Question: I'm trying to line up ''s in a Canvas based on absolute positioning, but the images always have a border around them. Is there anyway to get rid of it?
In this example, I have one picture called "yellow.png" that is 135h x 180w and I'm trying to place it like tiles in the Canvas. Here's the code:
'''
<Grid x:Name="LayoutRoot" Background="Black" Width="720" Height="540">
<Canvas Width="720" Height="540">
<Image Source="yellow.png" Canvas.Left="0" Canvas.Top="0"/>
<Image Source="yellow.png" Canvas.Left="0" Canvas.Top="135" Width="180" Height="135"/>
<Image Source="yellow.png" Canvas.Left="0" Canvas.Top="270" Width="180" Height="135"/>
<Image Source="yellow.png" Canvas.Left="0" Canvas.Top="405"/>
<Image Source="yellow.png" Canvas.Left="180" Canvas.Top="0"/>
<Image Source="yellow.png" Canvas.Left="180" Canvas.Top="135"/>
<Image Source="yellow.png" Canvas.Left="180" Canvas.Top="270"/>
<Image Source="yellow.png" Canvas.Left="180" Canvas.Top="405"/>
</Canvas>
</Grid>
'''
And here's how it looks:

Any thoughts on how i can get rid of the line between the images (so that it looks like it's just a single picture of those yellows)?
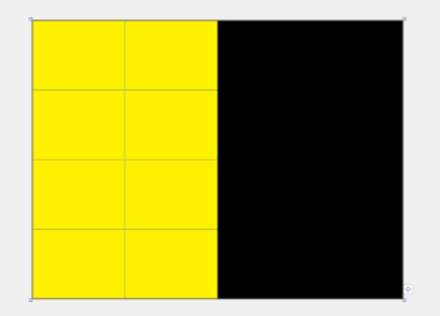
Answer: Oh man, after tons of troubleshooting, I figured out that this only occurs on IE9 Beta. All other browsers that RTM works fine.